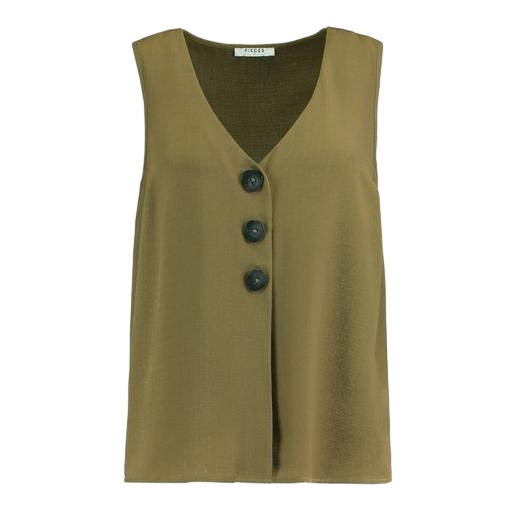
loose vest, beige button-front vest, natural button-front vest, white background